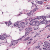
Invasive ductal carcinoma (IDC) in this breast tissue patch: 1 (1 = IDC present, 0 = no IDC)